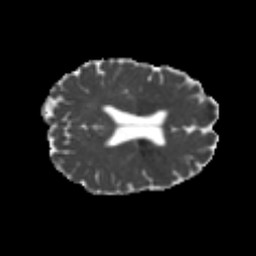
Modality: MD
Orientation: axial
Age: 24
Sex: female
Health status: healthy
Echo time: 0.074 s